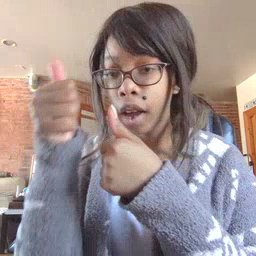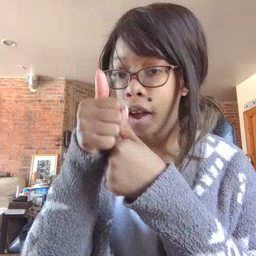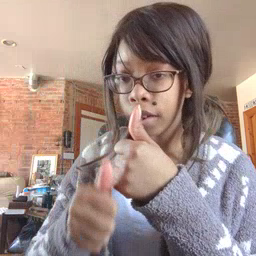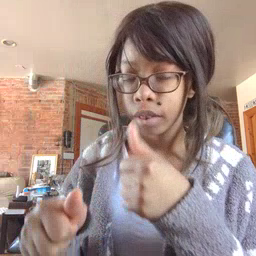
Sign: every